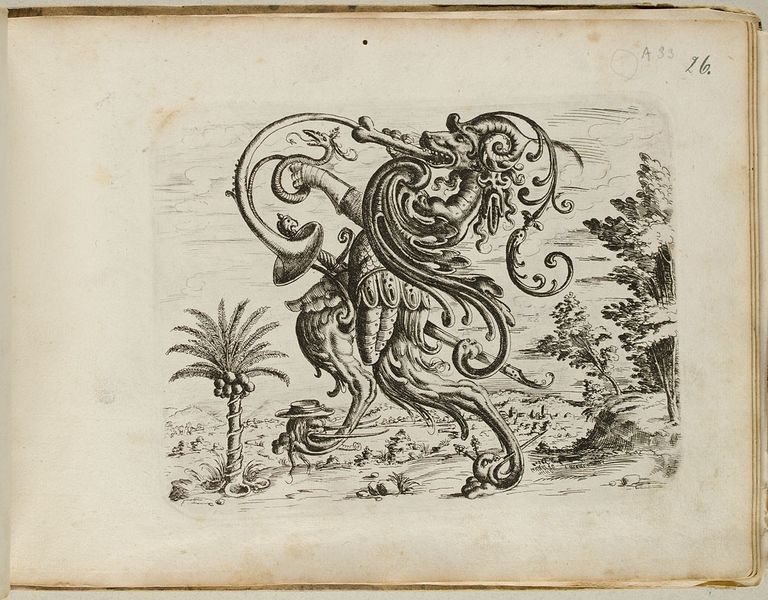
Titel: Groteskes Mischwesen, ein Horn blasend, Blatt aus dem 'Neuw Grotteßken Buch'
Künstler: Christoph Jamnitzer
Standort: Hamburg
Institution: Museum für Kunst und Gewerbe Hamburg
Schlagwörter: baum, landschaft, hut, hund, stein, horn, papier, schnabel, grafik, graphik, ornamente, palme, fotografie, photographie, knochen, druckgraphik, druckgrafik, radierung, dämon, gestalten, mischwesen, fabelwesen, schnecke, posaune, ungeheuer, monster, groteske, trompete, tuba, fabeltier, fabeltiere, gerippt, zwitterwesen, monstrum, kokos, schnörksel, knorpelwerk, reproduktionen, druckerzeugnisse, kornett, arecaceae, palmae, ornamentstich, vorlageblätter